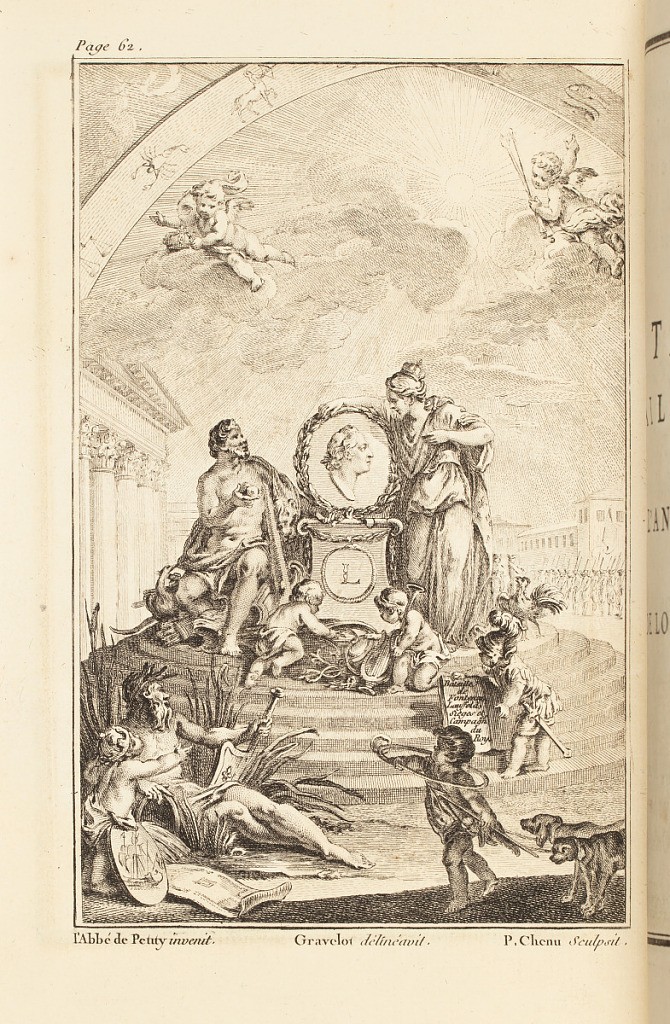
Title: Tableau Allégorique, pour L’Année Jubilaire du Regne de Louis Le Bien-Aimé
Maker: Gravelot, French, 1699 - 1773, active in England
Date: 1766
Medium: Etching and engraving on paper
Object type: Print
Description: A plate reproducing an allegorical painting celebrating King Louis XV's Jubilee year (50th year) of reign, presented to the king in January 1766 by Parisian city officials (the Provost of Merchants and the Aldermen). The painting illustrates an oval profile portrait medallion of King Louis XV on a plinth with the letter L below. The female personification of France looks at the portrait with her arm around the medallion. To the left, the seated mythological figure of Hercules. Below the plinth and on the stairs are four putti holding attributes and a book, two dogs, and the male personification of the River Seine seated in water and surrounded by reeds. In the background are buildings and rows of soldiers. In the sky above, a sun with its rays, clouds, flying putti, and signs of the zodiac. The plate is accompanied by pages of lettered text describing the allegory in detail. The plate is signed.